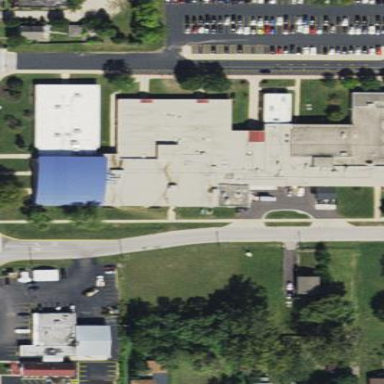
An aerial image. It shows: School building.